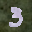
Label: 3